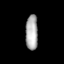
Tissue: prostate
Cell type: T cells
Senescence score: 0.354
Nuclear area (px): 423
Mean DAPI intensity: 171.598